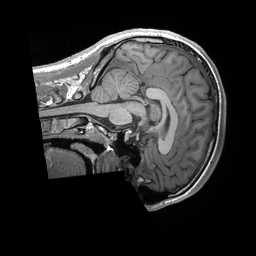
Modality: T1w
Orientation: sagittal
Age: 21
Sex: male
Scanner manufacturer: siemens
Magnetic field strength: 3 T
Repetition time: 2.4 s
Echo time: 0.00224 s